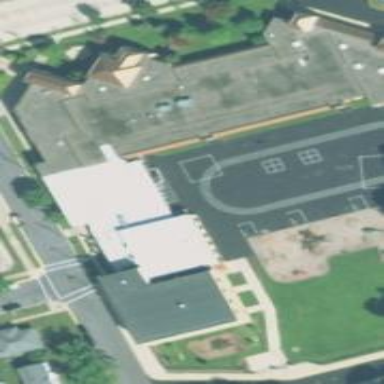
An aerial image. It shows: Basketball court with asphalt surface.